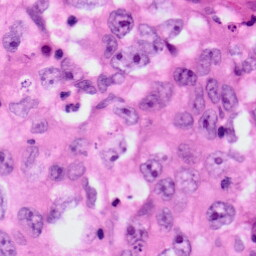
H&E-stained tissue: Lung